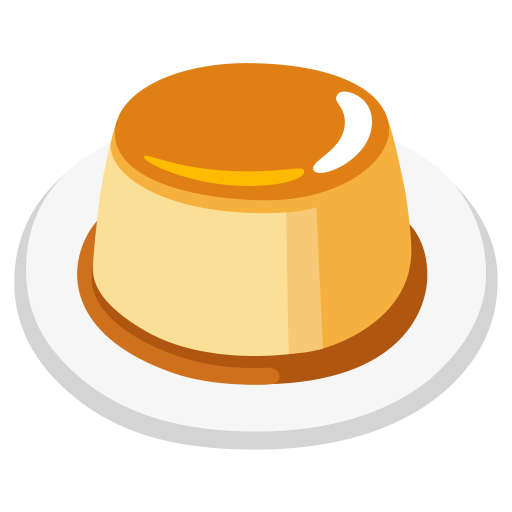
Emoji: 🍮